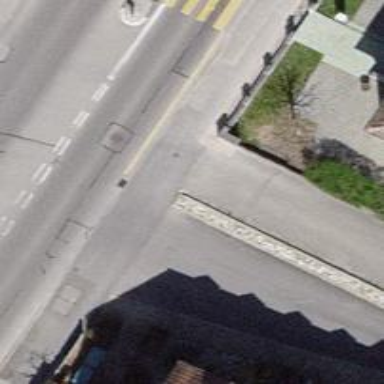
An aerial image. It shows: Service road with sidewalk alongside.